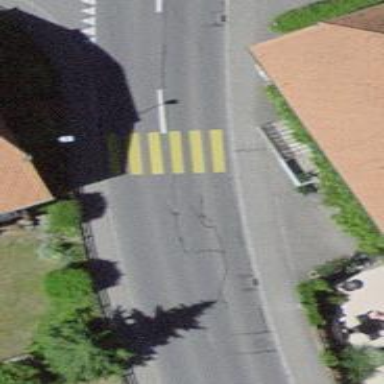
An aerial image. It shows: Zebra crossing on the road.